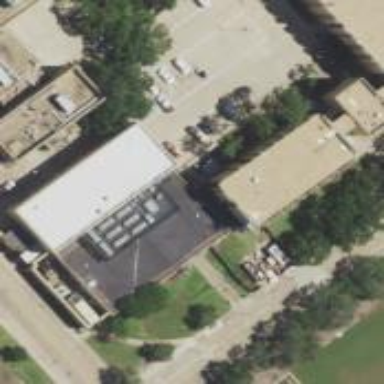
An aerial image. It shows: University building.